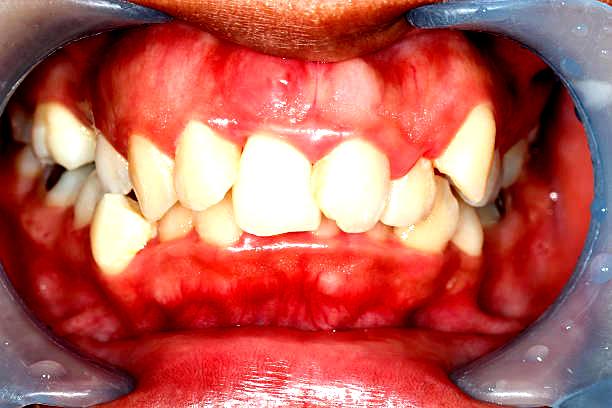
Condition: Gingivitis